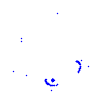
Particle: proton